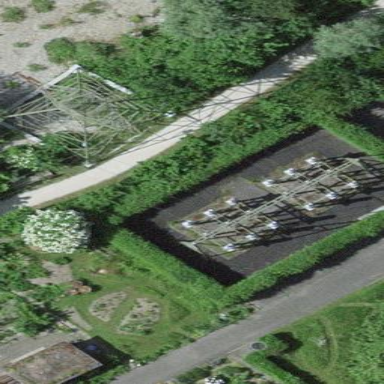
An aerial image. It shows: Power substation.